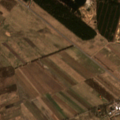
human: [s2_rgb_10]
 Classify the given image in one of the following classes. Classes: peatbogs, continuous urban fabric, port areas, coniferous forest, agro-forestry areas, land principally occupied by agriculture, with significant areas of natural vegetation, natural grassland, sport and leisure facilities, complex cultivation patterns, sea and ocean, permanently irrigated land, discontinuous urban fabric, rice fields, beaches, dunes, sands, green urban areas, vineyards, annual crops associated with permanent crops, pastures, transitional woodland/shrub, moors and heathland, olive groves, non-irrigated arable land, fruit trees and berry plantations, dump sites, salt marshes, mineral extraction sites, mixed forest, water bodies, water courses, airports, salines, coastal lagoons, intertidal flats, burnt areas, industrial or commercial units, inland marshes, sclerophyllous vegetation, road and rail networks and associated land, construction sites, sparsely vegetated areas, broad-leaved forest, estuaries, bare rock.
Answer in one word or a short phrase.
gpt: non-irrigated arable land, pastures, land principally occupied by agriculture, with significant areas of natural vegetation, coniferous forest, mixed forest